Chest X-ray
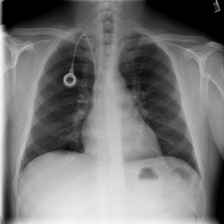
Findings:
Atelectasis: negative
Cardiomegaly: negative
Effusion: negative
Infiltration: negative
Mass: negative
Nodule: negative
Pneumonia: negative
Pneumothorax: negative
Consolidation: negative
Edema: negative
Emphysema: negative
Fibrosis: negative
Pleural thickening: negative
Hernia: negative